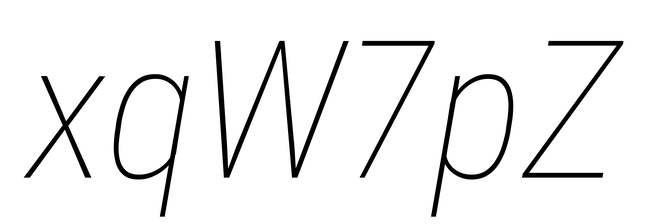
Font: Roboto-Italic_Condensed_Thin_Italic